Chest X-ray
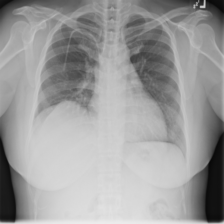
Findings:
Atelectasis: negative
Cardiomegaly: negative
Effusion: negative
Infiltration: negative
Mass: negative
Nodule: negative
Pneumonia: negative
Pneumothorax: negative
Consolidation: negative
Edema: negative
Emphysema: negative
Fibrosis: negative
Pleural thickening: negative
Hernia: negative